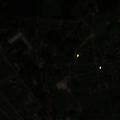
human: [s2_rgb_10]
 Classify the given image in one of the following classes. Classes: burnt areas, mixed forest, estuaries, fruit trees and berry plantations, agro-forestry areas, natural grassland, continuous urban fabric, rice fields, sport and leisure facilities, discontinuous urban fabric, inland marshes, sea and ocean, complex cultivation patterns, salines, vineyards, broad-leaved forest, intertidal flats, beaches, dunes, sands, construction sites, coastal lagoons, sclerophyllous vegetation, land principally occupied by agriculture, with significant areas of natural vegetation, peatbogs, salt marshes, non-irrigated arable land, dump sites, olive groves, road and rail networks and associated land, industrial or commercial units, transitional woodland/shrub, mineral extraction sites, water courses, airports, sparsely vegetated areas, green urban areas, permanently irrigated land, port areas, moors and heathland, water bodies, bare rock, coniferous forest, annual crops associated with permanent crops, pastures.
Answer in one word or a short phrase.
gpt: discontinuous urban fabric, road and rail networks and associated land, complex cultivation patterns, coniferous forest